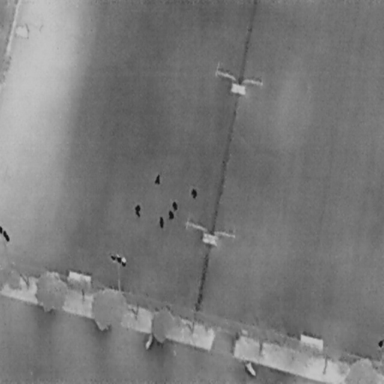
There are six People in the infrared image.